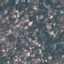
Land use / land cover class: Residential